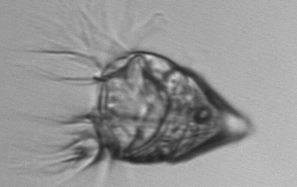
Label: Strombidium_morphotype1